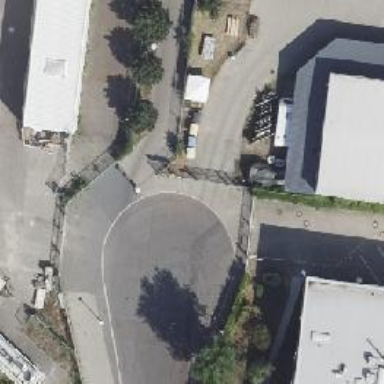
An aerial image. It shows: Street lamp support.